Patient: sex F, age 61
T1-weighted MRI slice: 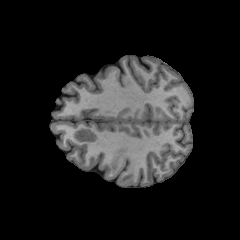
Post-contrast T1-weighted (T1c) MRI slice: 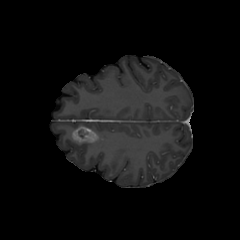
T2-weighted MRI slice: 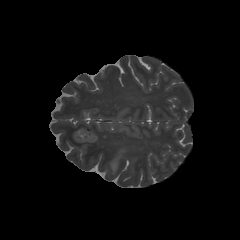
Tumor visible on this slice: yes
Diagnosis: Glioblastoma, IDH-wildtype
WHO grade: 4